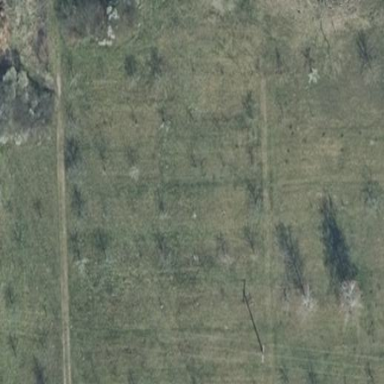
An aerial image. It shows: Meadow orchard designated for land use as orchard.